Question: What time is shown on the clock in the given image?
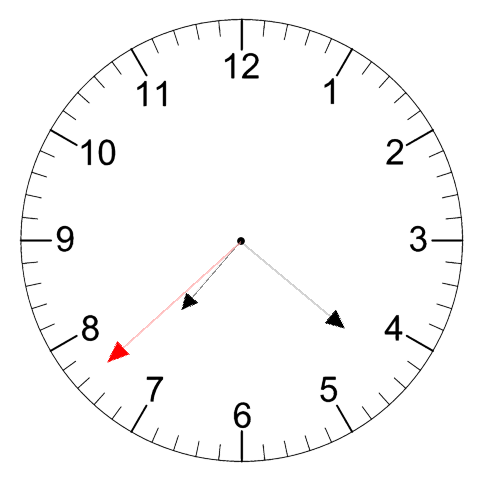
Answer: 07:21:38